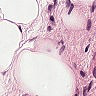
Metastatic tissue present: no